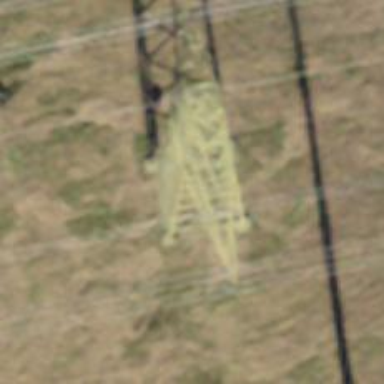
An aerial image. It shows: Power tower.